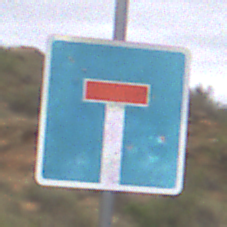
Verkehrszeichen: Sackgasse
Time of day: Midday
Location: Outdoor (Nature)
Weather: Overcast
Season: NotSpecified
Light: Natural